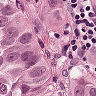
Metastatic tissue present: yes